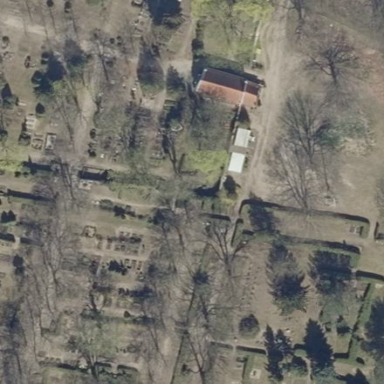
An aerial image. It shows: Cemetery.